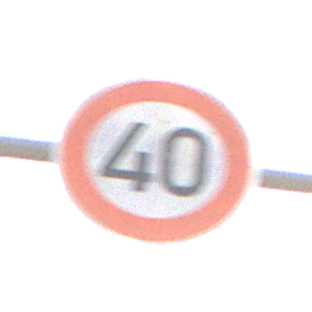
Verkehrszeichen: Geschwindigkeit40
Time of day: MorningAfternoon
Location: Outdoor (Suburban)
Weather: PartlyCloudy
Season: NotSpecified
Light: Natural